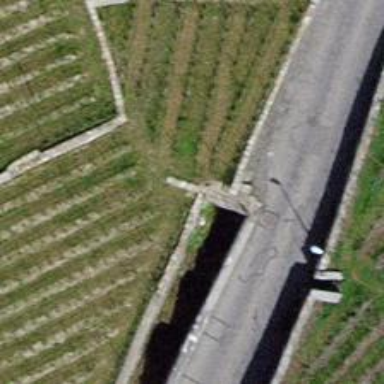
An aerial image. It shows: There is tunnel.